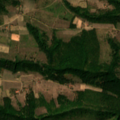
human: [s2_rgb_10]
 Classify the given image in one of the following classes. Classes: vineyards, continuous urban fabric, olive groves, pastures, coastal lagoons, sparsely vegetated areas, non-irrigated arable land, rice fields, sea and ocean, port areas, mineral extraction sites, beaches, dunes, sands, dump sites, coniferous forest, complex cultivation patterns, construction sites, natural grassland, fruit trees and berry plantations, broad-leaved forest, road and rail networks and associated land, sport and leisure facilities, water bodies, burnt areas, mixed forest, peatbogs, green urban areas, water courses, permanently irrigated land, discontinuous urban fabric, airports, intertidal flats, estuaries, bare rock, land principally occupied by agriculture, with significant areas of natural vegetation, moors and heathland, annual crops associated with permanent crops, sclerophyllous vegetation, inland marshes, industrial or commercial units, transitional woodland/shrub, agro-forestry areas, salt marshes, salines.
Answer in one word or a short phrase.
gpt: complex cultivation patterns, land principally occupied by agriculture, with significant areas of natural vegetation, broad-leaved forest, transitional woodland/shrub